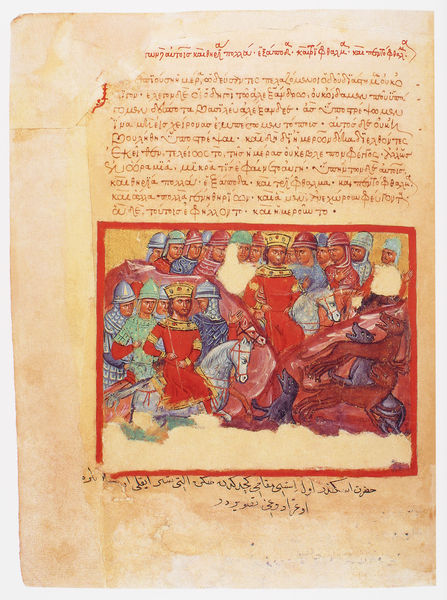
Titel: Der griechische Alexanderroman
Institution: Venedig, Hellenic Institute Codex Gr. 5
Schlagwörter: blau, kampf, gelb, braun, männer, zeichnung, hund, hunde, rot, bart, rahmen, bild, krone, pferd, pferde, reiter, holzschnitt, schrift, papier, schlacht, könig, soldaten, buch, druck, seite, text, uniform, helm, herrscher, ritter, jagd, rüstung, schimmel, buchdruck, buchseite, helme, arabisch, mittelalter, krieger, könige, turban, handschrift, purpur, sultan, rüstungen, buchmalerei, persisch, evangeliar, mohammed, manuskript, persich, salomon, frühzeit, zaichnung, jrone, sakramentar, reiterschlacht, mohmmed